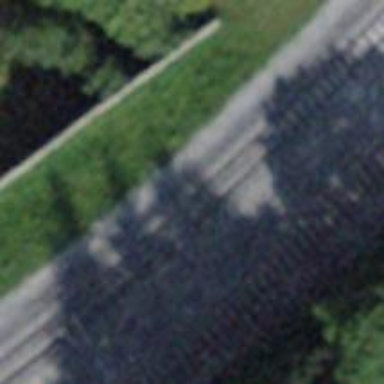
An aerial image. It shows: Culvert tunnel.